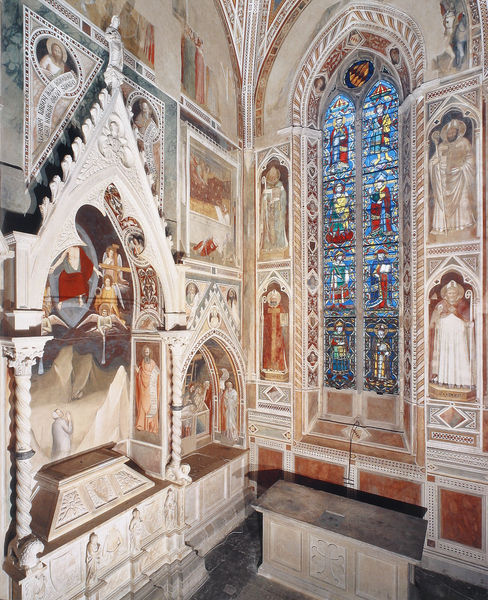
Titel: Kapelle der Bardi di Vernio: Szenen aus dem Leben des hl. Silvester
Künstler: Maso di Banco
Standort: Florenz, S. Croce, Kapelle der Bardi di Vernio (EU - I - Toskana)
Schlagwörter: blau, braun, fenster, glas, marmor, säulen, gebäude, rot, malerei, stein, innenraum, kirche, gold, innen, gotik, engel, relief, farbig, bilder, ecke, italien, stab, bank, figuren, bischof, detail, ornamente, verzierung, wandmalerei, innenansicht, nische, truhe, kreuz, beten, gebet, altar, kathedrale, wappen, heiligenschein, gruft, sarg, buntglas, glasfenster, spitzbogen, christus, jesus, fresken, priester, heiliger, mitra, heilige, fresko, niesche, fresco, altarbild, graf, grabmal, basilika, maßwerk, grabmahl, sarkophag, kirchenfenster, mandorla, giotto, assisi, <wandmalerei, graab